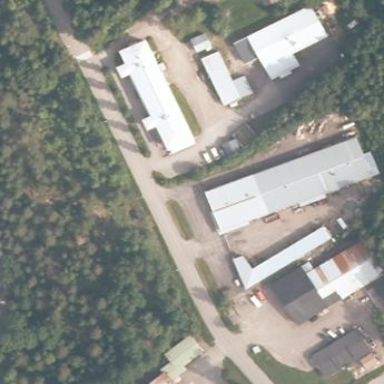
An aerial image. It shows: Commercial building adjacent to sports center.